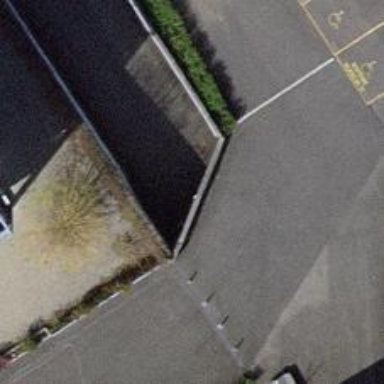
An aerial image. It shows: Parking entrance.